Question: I'm trying to achieve a seperator line between divs/columns like on the below image. I've tried by applying a border with padding and margin , but none of these worked. i'm wondering what would be the best way of achieving this?

Fiddle:
<URL>
html
'''
<div class="container-col">
<div></div>
<div class="column-center">
<div class="top-div">
<img src="http://static.squarespace.com/static/523ce201e4b0cd883dbb8bbf/t/53bf2302e4b06e125c3<PHONE>7633/profile-icon.png"></img>
</div>
<div class="bottom-div">
<h5>headline</h5>
<div class="game-table">
<div class="game-item">
<div class="game-home">home Team</div>
<div class="game-vs">Vs.</div>
<div class="game-away">away team</div>
</div>
</div>
Nibh voluptua eleifend sed ne, ex melius maiorum vix, ea case percipit sit. Quo in scripta prodesset, ex nam sonet theophrastus. Read More ...
</div>
</div>
<div class="column-left">
<div class="top-div">
<img src="http://static.squarespace.com/static/523ce201e4b0cd883dbb8bbf/t/53bf2302e4b06e125c3<PHONE>7633/profile-icon.png"></img>
</div>
<div class="bottom-div">
<h5>headline</h5>
<div class="game-table">
<div class="game-item">
<div class="game-home">home Team</div>
<div class="game-vs">Vs.</div>
<div class="game-away">away team</div>
</div>
</div>
Nibh voluptua eleifend sed ne, ex melius maiorum vix, ea case percipit sit. Quo in scripta prodesset, ex nam sonet theophrastus. Read More ...
</div>
</div>
<div class="column-right">
<div class="top-div">
<img src="http://static.squarespace.com/static/523ce201e4b0cd883dbb8bbf/t/53bf2302e4b06e125c3<PHONE>7633/profile-icon.png"></img>
</div>
<div class="bottom-div">
<h5>headline</h5>
<div class="game-table">
<div class="game-item">
<div class="game-home">home Team</div>
<div class="game-vs">Vs.</div>
<div class="game-away">away team</div>
</div>
</div>
Nibh voluptua eleifend sed ne, ex melius maiorum vix, ea case percipit sit. Quo in scripta prodesset, ex nam sonet theophrastus. Read More ...
</div>
</div>
</div>
'''
css
.container-col { height: auto; display: table; margin-bottom: 20px;}
'''
.column-left{ float: left; width: 33.333%; height: auto; padding-bottom: 20px; }
.column-right{ float: right; width: 33.333%; height: auto; padding-bottom: 20px; }
.column-center{ display: inline-block; width: 33.333%; height: auto; padding-bottom: 20px; }
.top-div {
height: auto;
}
.bottom-div {
line-height: 18px;
height:auto;
}
.bottom-div h5 {
margin-top: 0px;
margin-bottom: 10px;
text-align: center;
}
.top-div img {
width:100%;
height: auto;
}
.game-table {
border-top: 1px dotted #aaa;
margin-bottom: 10px;
}
.game-item {
padding: 8px 0px;
border-bottom: 1px dotted #aaa;
height: auto;
}
.game-home {
float: left;
width: 44%;
margin-right: 2%;
text-align: right;
}
.game-vs {
width: 8%;
margin-right: 2%;
display: inline-block;
text-align: center;
}
.game-away {
float: right;
width: 44%;
text-align: left;
}
'''
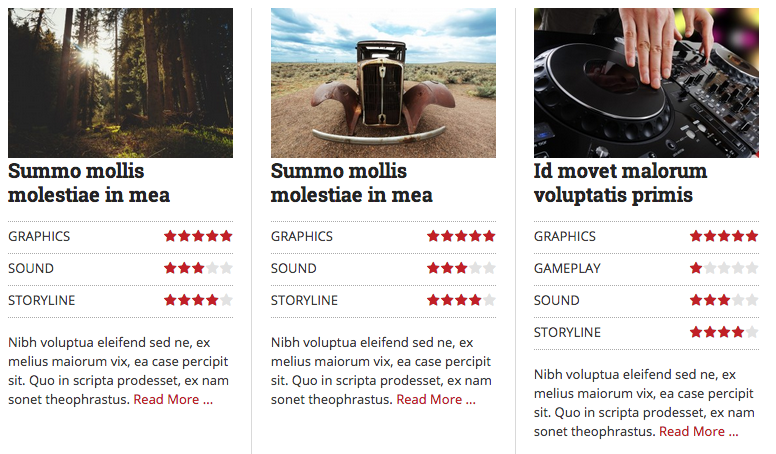
Answer: To achieve this, I used 'border-left' and 'border-right' on the '.center' elements, I also collated the common properties of the '.column-left', '.column-right', and 'column-center' elements together:
'''
.column-left,
.column-right,
.column-center {
width: 33.333333%;
height: auto;
/* causes the padding, and borders, to be included in the calculated
width of the elements: */
box-sizing: border-box;
/* setting padding for the elements top, right, bottom, left: */
padding: 0 0.5em 20px 0.5em;
// setting the border for all elements: */
border: 1px solid transparent;
}
.column-center {
display: inline-block;
/* overriding the transparent colour for the left and right borders: */
border-left-color: #aaa;
border-right-color: #aaa;
}
'''
'''
.container-col {
height: auto;
display: table;
margin-bottom: 20px;
}
.column-left,
.column-right,
.column-center {
width: 33.333333%;
height: auto;
box-sizing: border-box;
padding: 0 0.5em 20px 0.5em;
border: 1px solid transparent;
}
.column-left {
float: left;
}
.column-right {
float: right;
}
.column-center {
display: inline-block;
border-left-color: #aaa;
border-right-color: #aaa;
}
.top-div {
height: auto;
}
.bottom-div {
line-height: 18px;
height: auto;
}
.bottom-div h5 {
margin-top: 0px;
margin-bottom: 10px;
text-align: center;
}
.top-div img {
width: 100%;
height: auto;
}
.game-table {
border-top: 1px dotted #aaa;
margin-bottom: 10px;
}
.game-item {
padding: 8px 0px;
border-bottom: 1px dotted #aaa;
height: auto;
}
.game-home {
float: left;
width: 44%;
margin-right: 2%;
text-align: right;
}
.game-vs {
width: 8%;
margin-right: 2%;
display: inline-block;
text-align: center;
}
.game-away {
float: right;
width: 44%;
text-align: left;
}
'''
'''
<br>
<div class="container-col">
<div></div>
<div class="column-center">
<div class="top-div">
<img src="http://static.squarespace.com/static/523ce201e4b0cd883dbb8bbf/t/53bf2302e4b06e125c3<PHONE>7633/profile-icon.png"></img>
</div>
<div class="bottom-div">
<h5>headline</h5>
<div class="game-table">
<div class="game-item">
<div class="game-home">home Team</div>
<div class="game-vs">Vs.</div>
<div class="game-away">away team</div>
</div>
</div>Nibh voluptua eleifend sed ne, ex melius maiorum vix, ea case percipit sit. Quo in scripta prodesset, ex nam sonet theophrastus. Read More ...</div>
</div>
<div class="column-left">
<div class="top-div">
<img src="http://static.squarespace.com/static/523ce201e4b0cd883dbb8bbf/t/53bf2302e4b06e125c3<PHONE>7633/profile-icon.png"></img>
</div>
<div class="bottom-div">
<h5>headline</h5>
<div class="game-table">
<div class="game-item">
<div class="game-home">home Team</div>
<div class="game-vs">Vs.</div>
<div class="game-away">away team</div>
</div>
</div>Nibh voluptua eleifend sed ne, ex melius maiorum vix, ea case percipit sit. Quo in scripta prodesset, ex nam sonet theophrastus. Read More ...</div>
</div>
<div class="column-right">
<div class="top-div">
<img src="http://static.squarespace.com/static/523ce201e4b0cd883dbb8bbf/t/53bf2302e4b06e125c3<PHONE>7633/profile-icon.png"></img>
</div>
<div class="bottom-div">
<h5>headline</h5>
<div class="game-table">
<div class="game-item">
<div class="game-home">home Team</div>
<div class="game-vs">Vs.</div>
<div class="game-away">away team</div>
</div>
</div>Nibh voluptua eleifend sed ne, ex melius maiorum vix, ea case percipit sit. Quo in scripta prodesset, ex nam sonet theophrastus. Read More ...</div>
</div>
</div>
'''
References:
- <URL>